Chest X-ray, PA view. Patient: 31 years old, sex M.
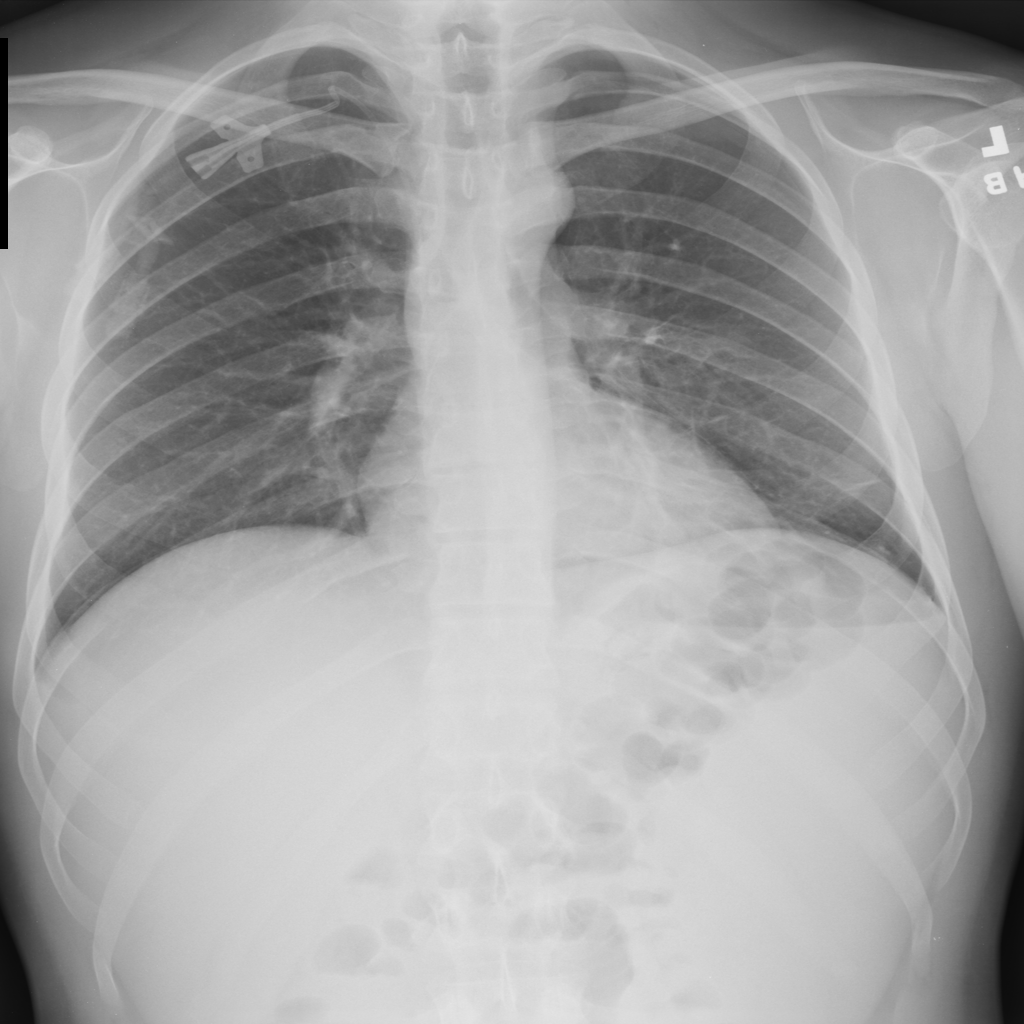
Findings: Atelectasis, Effusion